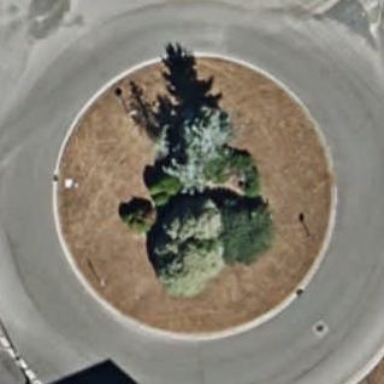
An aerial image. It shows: Residential road with asphalt surface leading to roundabout.